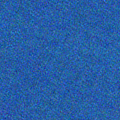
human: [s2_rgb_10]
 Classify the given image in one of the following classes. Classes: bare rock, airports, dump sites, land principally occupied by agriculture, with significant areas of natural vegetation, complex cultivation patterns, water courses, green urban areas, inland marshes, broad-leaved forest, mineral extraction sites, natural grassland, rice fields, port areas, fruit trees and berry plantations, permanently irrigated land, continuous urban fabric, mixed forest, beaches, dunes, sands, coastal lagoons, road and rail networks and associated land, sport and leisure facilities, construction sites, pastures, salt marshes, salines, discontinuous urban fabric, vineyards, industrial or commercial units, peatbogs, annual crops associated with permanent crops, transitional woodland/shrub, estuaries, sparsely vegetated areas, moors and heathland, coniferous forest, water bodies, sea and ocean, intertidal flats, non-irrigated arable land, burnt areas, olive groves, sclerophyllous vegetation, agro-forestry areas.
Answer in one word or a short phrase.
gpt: sea and ocean